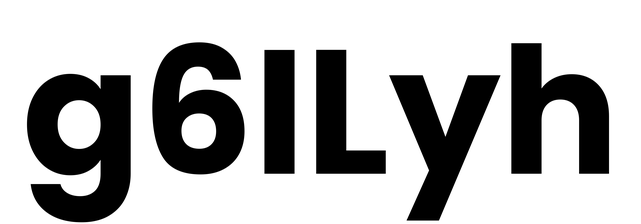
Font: Poppins-Bold